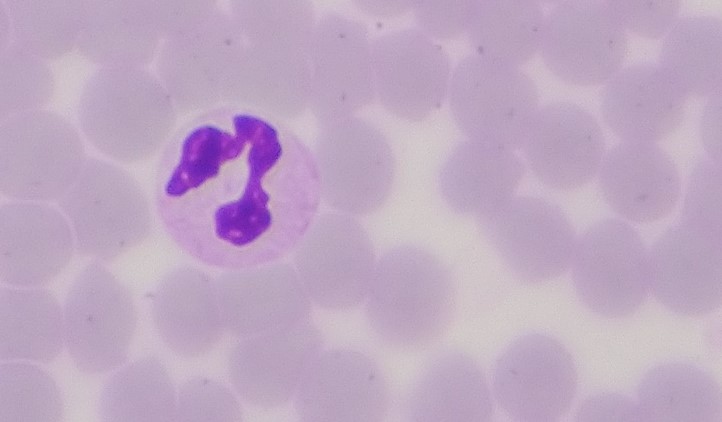
White blood cell type: Neutrophil